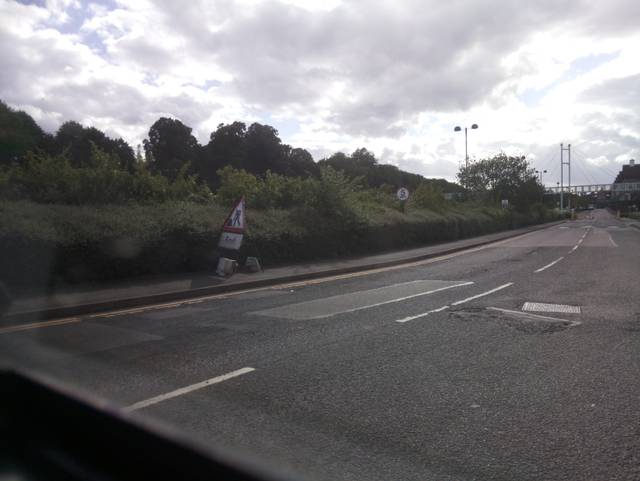
Region: United Kingdom
Coordinates: 52.402, -1.516